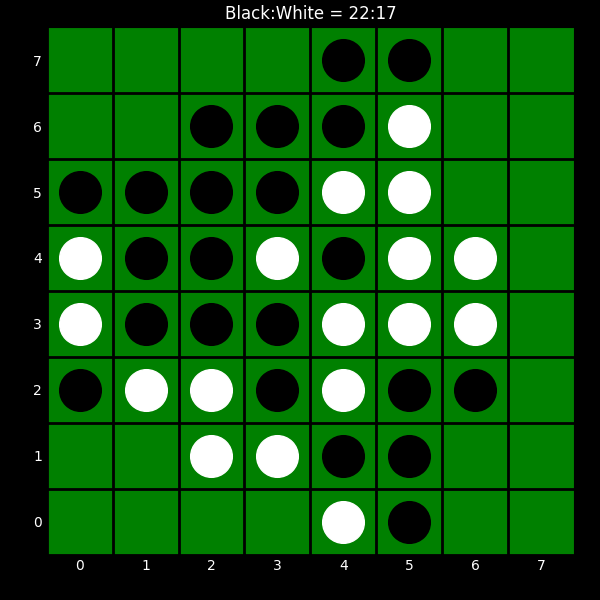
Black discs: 22
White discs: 17